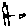
Label: moon